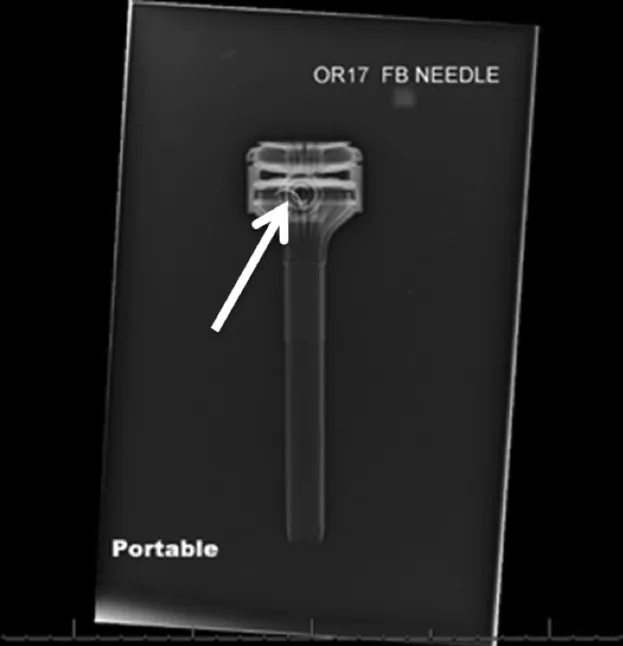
Portable radiograph showing needle in trocar head (white arrow).
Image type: radiology (x_ray)